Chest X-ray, PA view. Patient: 47 years old, sex F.
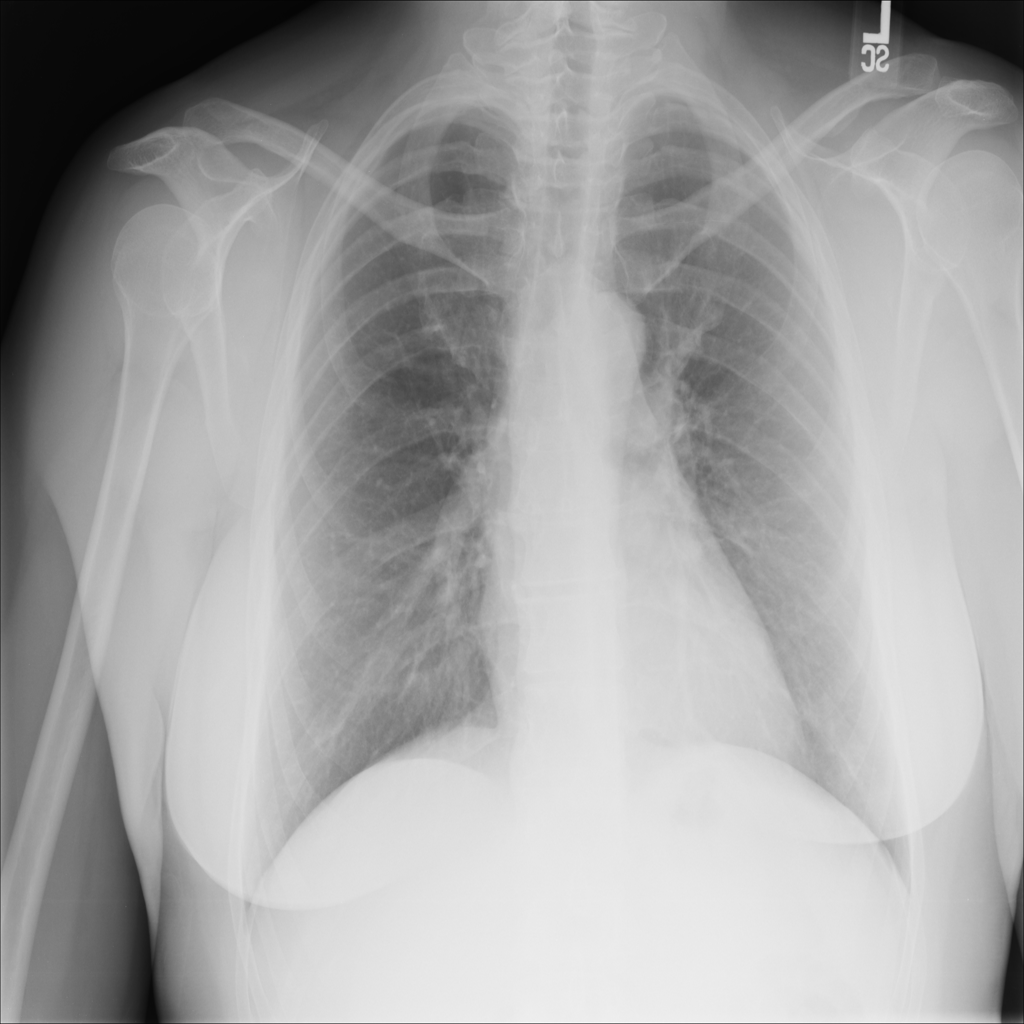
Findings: No Finding